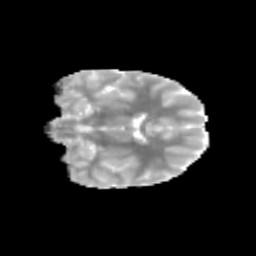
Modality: MD
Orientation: coronal
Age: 10
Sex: female
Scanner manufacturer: siemens
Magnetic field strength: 3 T
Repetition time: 3.8 s
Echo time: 0.07 s